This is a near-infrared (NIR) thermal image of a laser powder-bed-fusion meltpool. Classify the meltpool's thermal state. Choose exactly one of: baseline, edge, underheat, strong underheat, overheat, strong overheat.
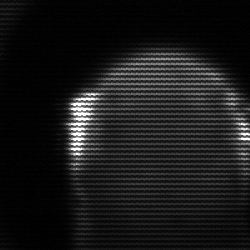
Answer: baseline